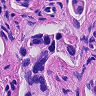
Metastatic tissue present: yes